Field crop: tomato
Growth stage: 2
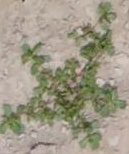
Species: portulaca